Chest X-ray. View position: AP
Patient age: 32
Patient sex: M
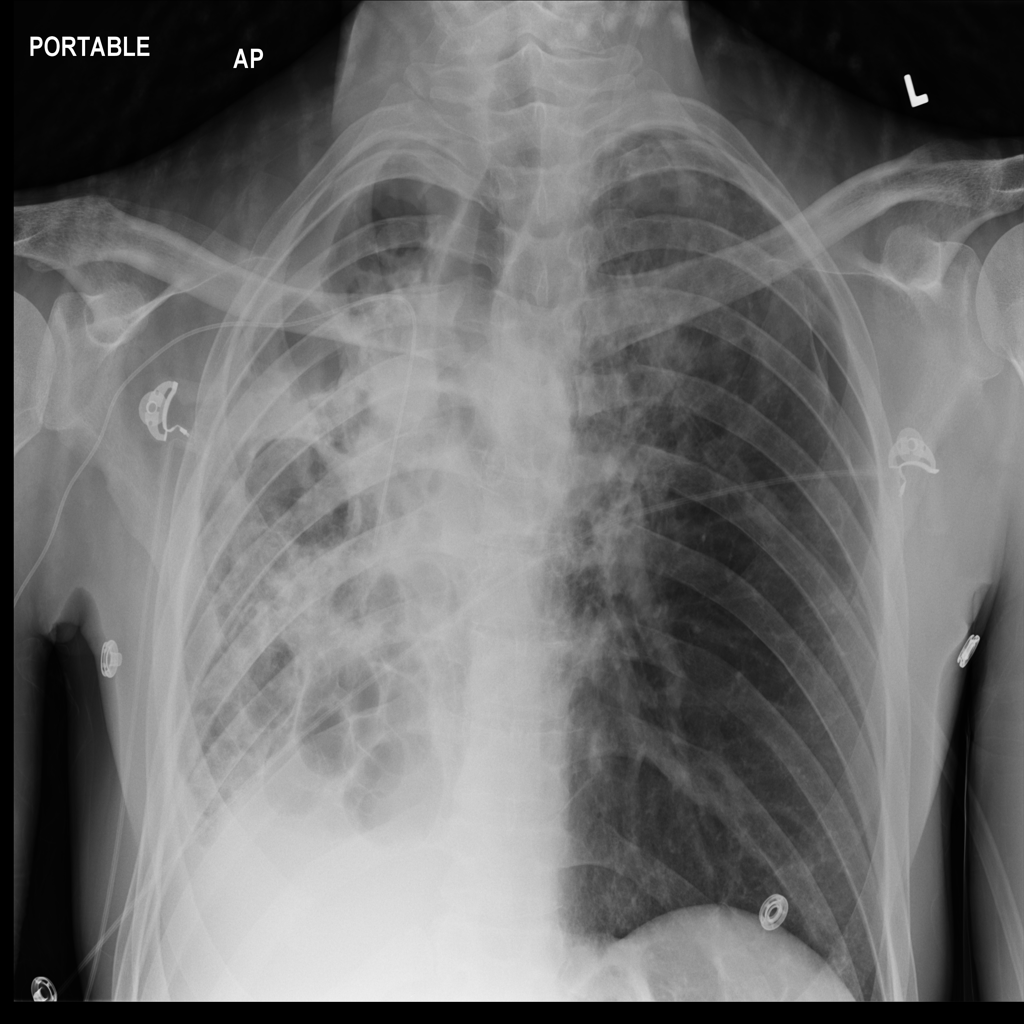
Finding: Pneumothorax